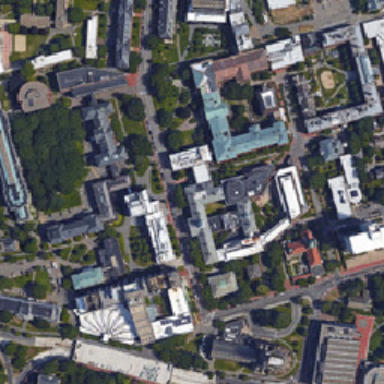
Colorful building school decorated with trees and lawns is near the road .